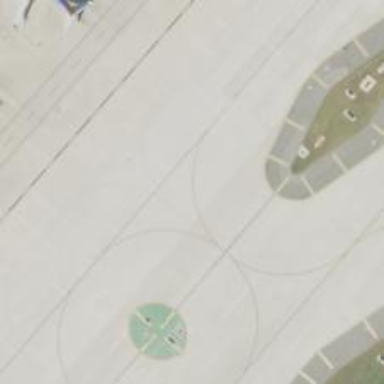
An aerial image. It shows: View of taxiway at the airport.